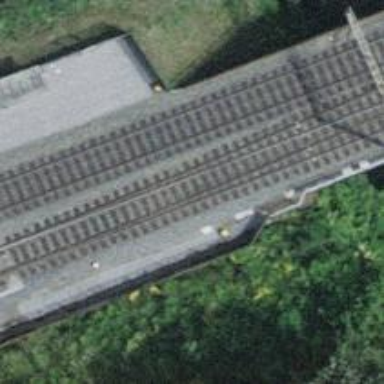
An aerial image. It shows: Single-track electrified railway with contact line.